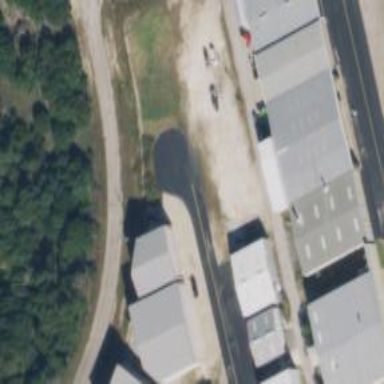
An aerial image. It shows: Image of taxiway at airport.